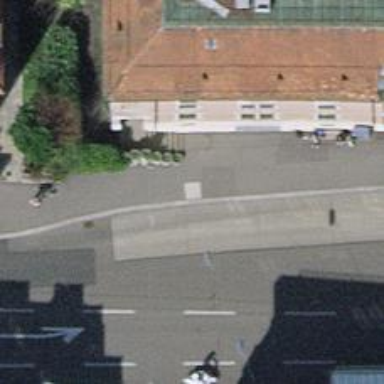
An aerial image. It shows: Bus stop with platform for public transport.